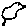
Label: bird